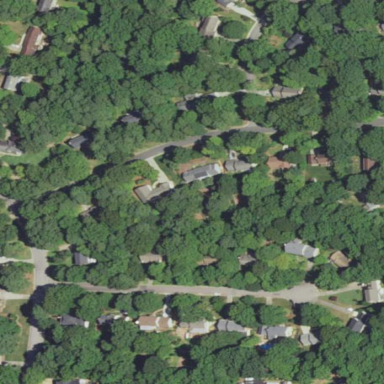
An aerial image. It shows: Residential area within neighborhood.